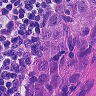
Metastatic tissue present: yes